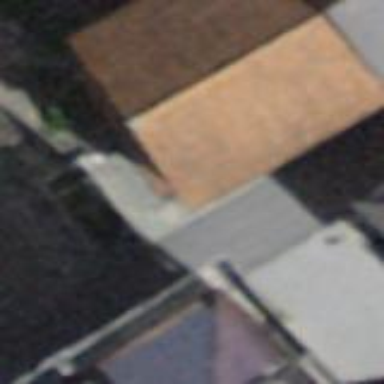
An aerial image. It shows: Gabled building with the roof oriented along its structure.